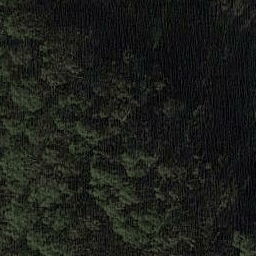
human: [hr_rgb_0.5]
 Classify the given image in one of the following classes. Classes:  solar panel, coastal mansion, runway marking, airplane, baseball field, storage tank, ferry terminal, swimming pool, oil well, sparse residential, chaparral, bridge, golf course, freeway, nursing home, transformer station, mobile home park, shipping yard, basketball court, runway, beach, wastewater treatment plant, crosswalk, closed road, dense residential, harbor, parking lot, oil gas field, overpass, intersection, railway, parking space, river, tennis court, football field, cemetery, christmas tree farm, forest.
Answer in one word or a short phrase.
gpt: forest